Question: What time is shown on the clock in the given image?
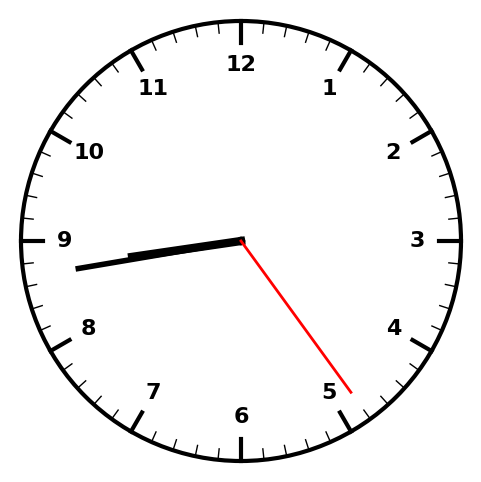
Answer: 08:43:24